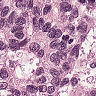
Metastatic tissue present: yes